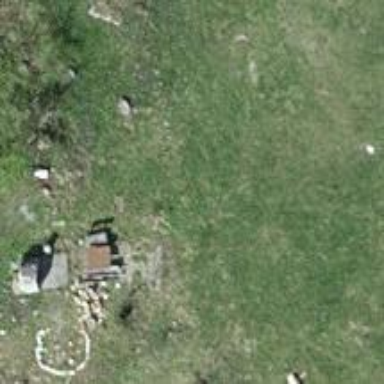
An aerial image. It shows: Picnic table located in leisure land area.